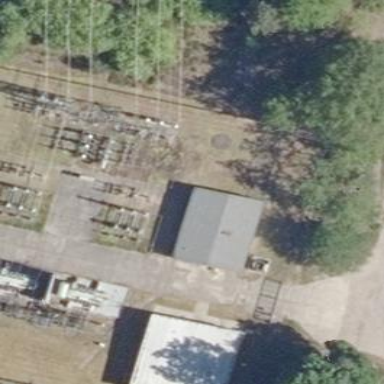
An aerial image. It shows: Outdoor power substation surrounded by fence. The substation operates at the distribution level.